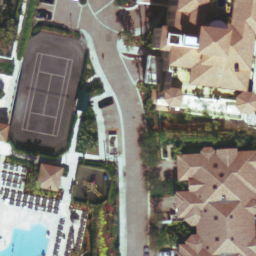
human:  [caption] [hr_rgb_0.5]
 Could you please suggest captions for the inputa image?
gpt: There is a small tennis court with some buildings and a road beside .

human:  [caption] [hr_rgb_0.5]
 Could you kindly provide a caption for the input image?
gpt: There is a tennis court surrounded by some trees while a road beside .

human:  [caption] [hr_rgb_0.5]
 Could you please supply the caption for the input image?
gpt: A tennis court is surrounded by some trees while a swimming pool beside .

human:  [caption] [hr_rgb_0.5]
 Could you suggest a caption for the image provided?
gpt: A small tennis court with some plants and buildings beside .

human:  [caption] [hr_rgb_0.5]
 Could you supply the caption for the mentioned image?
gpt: There is a small tennis court and surrounded by some plants and a swimming pool as well as a road beside .